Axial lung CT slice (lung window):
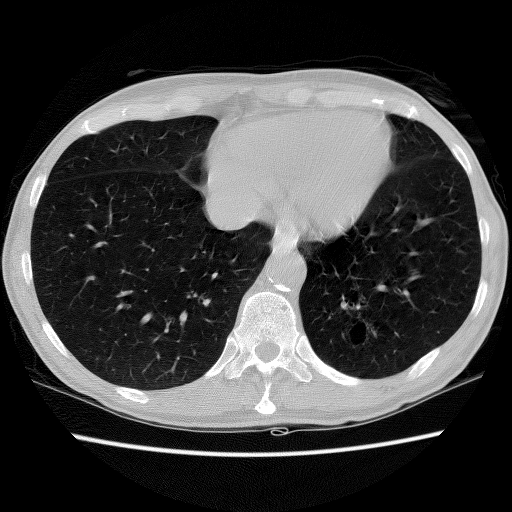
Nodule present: no